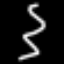
Label: squiggle